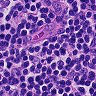
Metastatic tissue present: no